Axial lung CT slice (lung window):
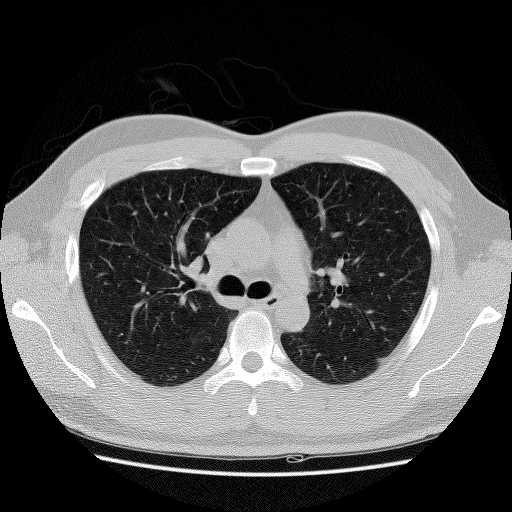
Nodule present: no